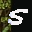
Label: 5